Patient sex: M
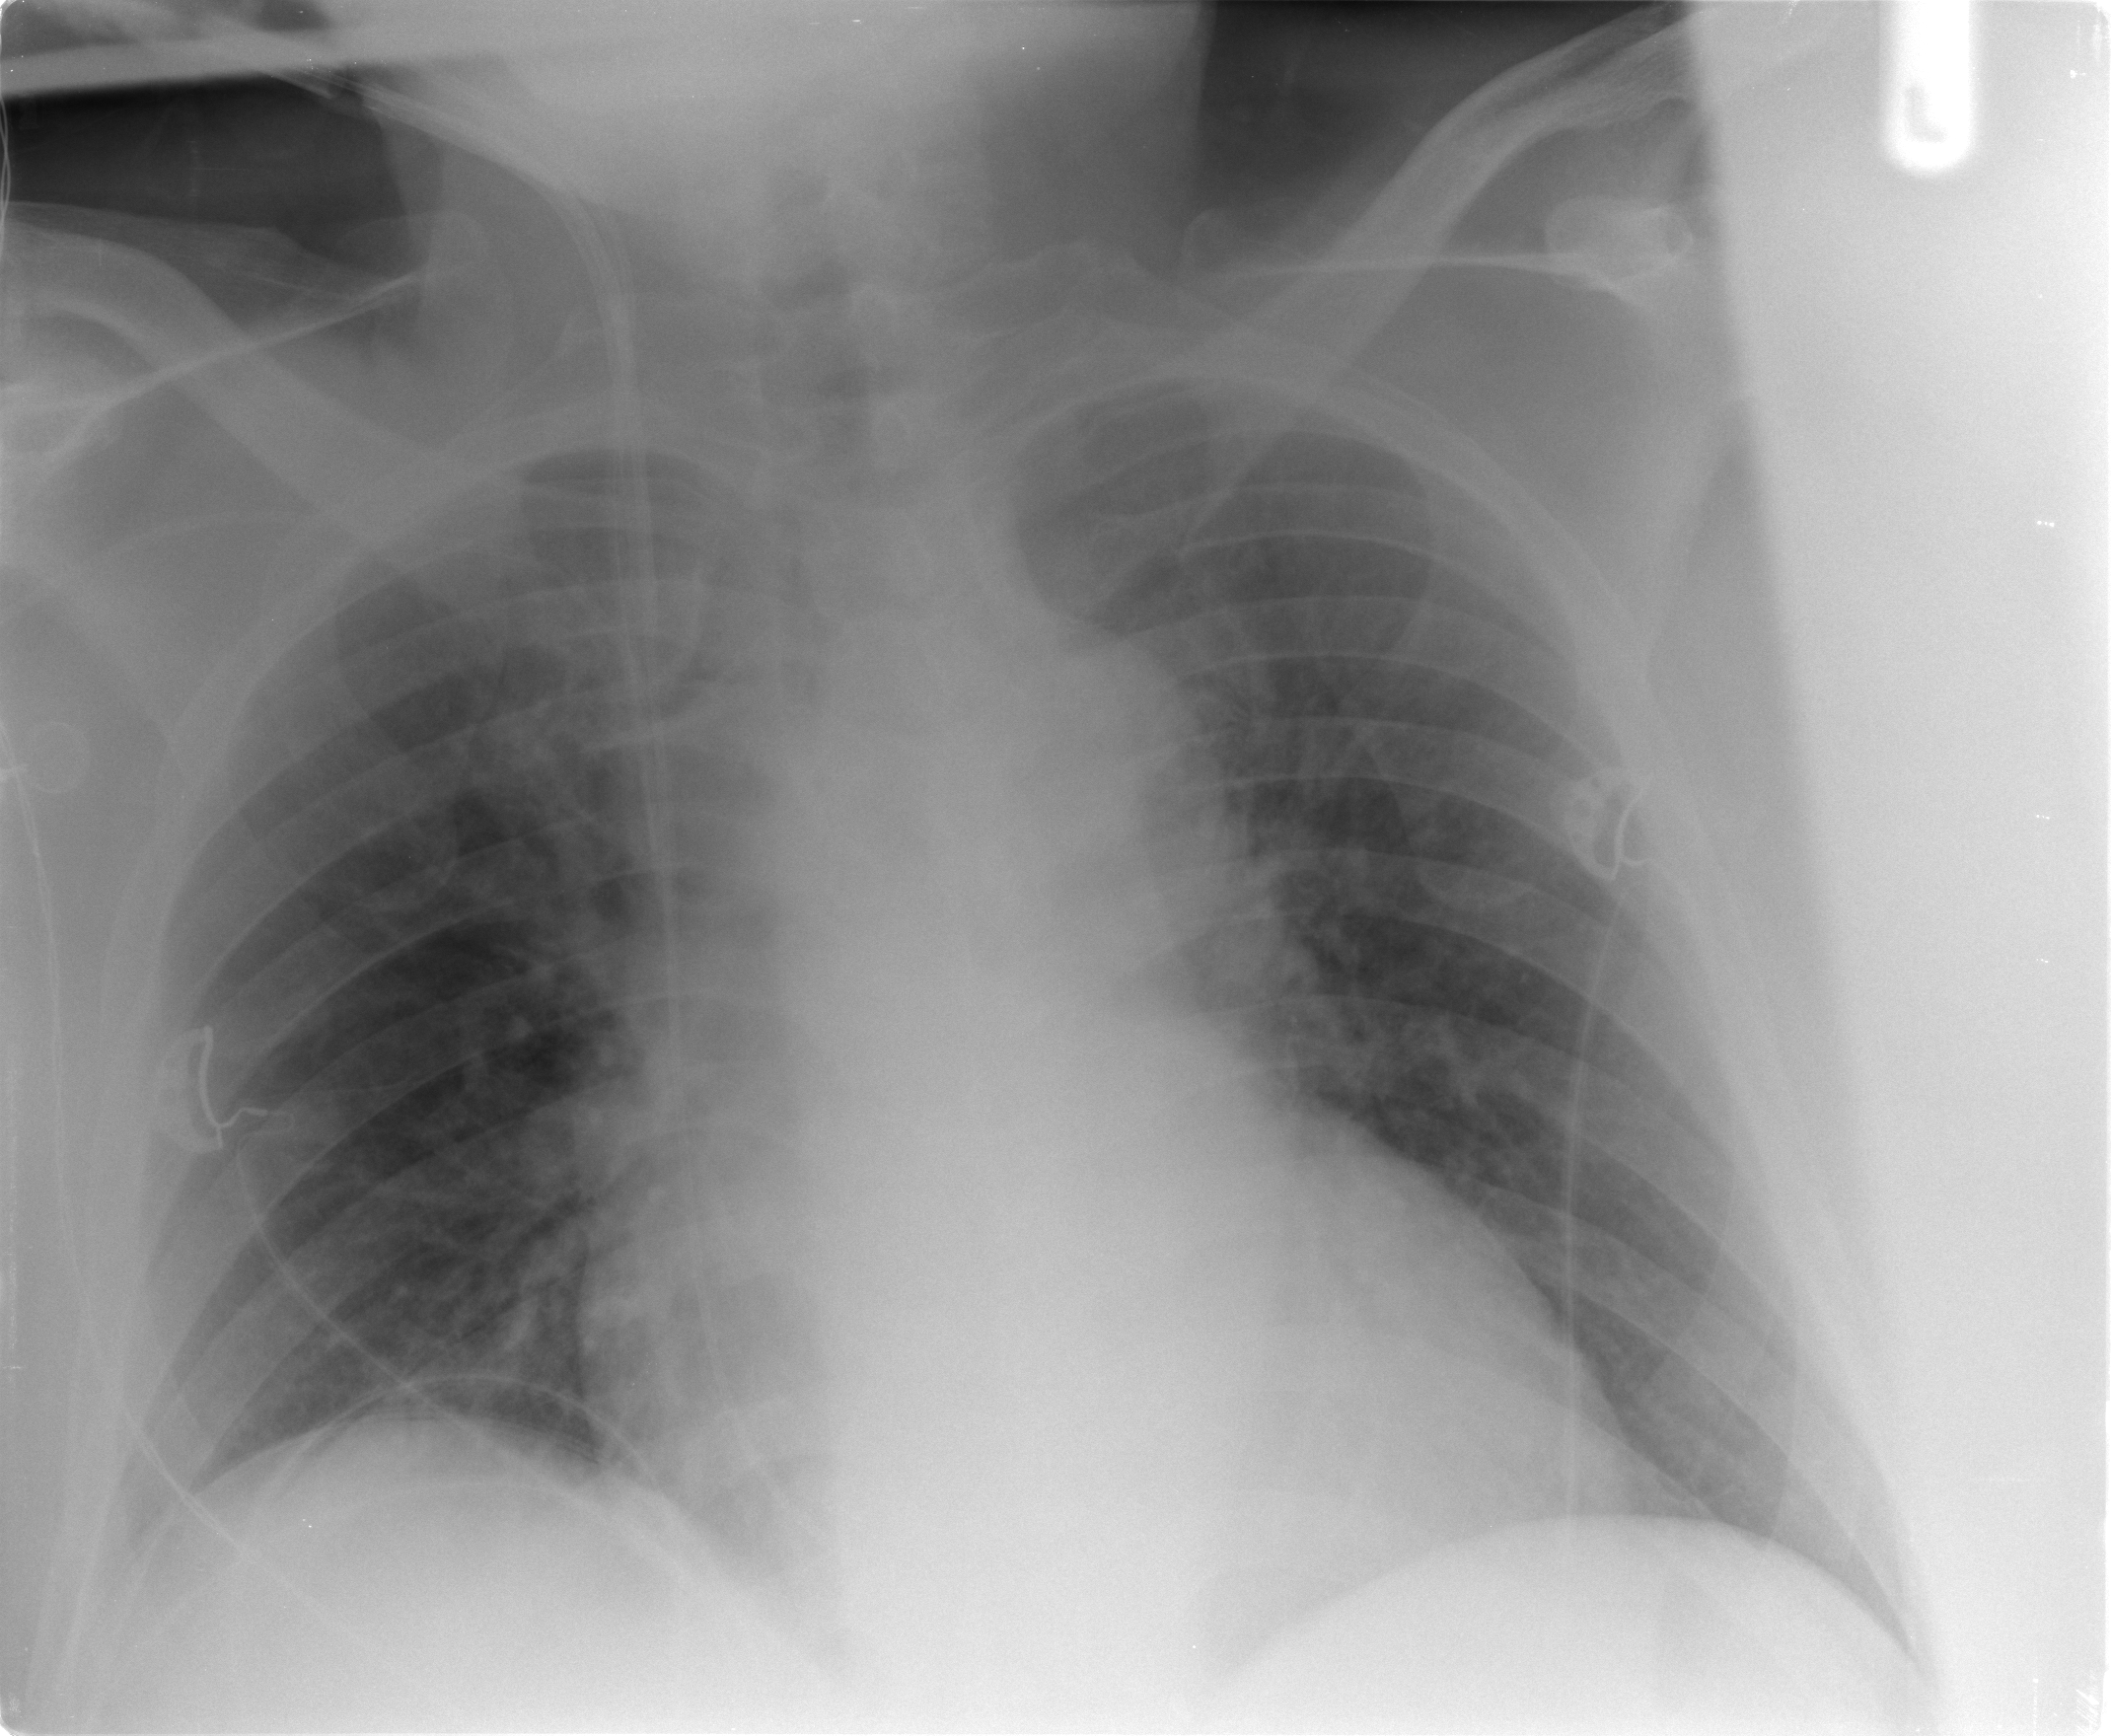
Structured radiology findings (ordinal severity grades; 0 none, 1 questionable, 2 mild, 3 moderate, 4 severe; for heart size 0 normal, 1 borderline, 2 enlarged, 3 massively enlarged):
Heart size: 2
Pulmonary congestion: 1
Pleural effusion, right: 0
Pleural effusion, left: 0
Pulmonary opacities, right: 0
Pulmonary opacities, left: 0
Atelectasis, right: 0
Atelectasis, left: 0